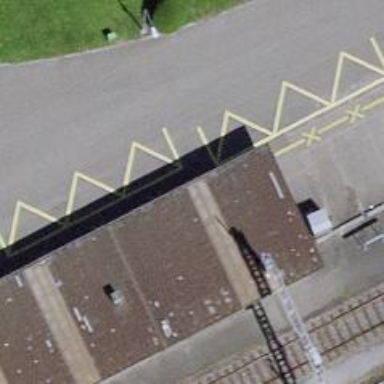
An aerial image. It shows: Bus stop with platform for public transport.